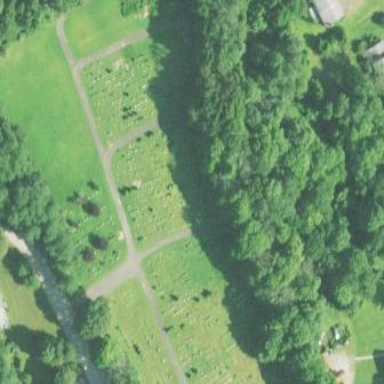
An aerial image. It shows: Cemetery area categorized as "Cemetery".